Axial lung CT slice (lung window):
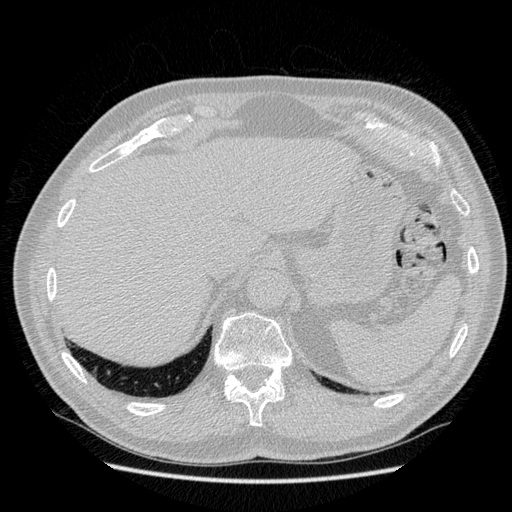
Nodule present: no